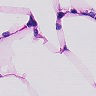
Metastatic tissue present: no